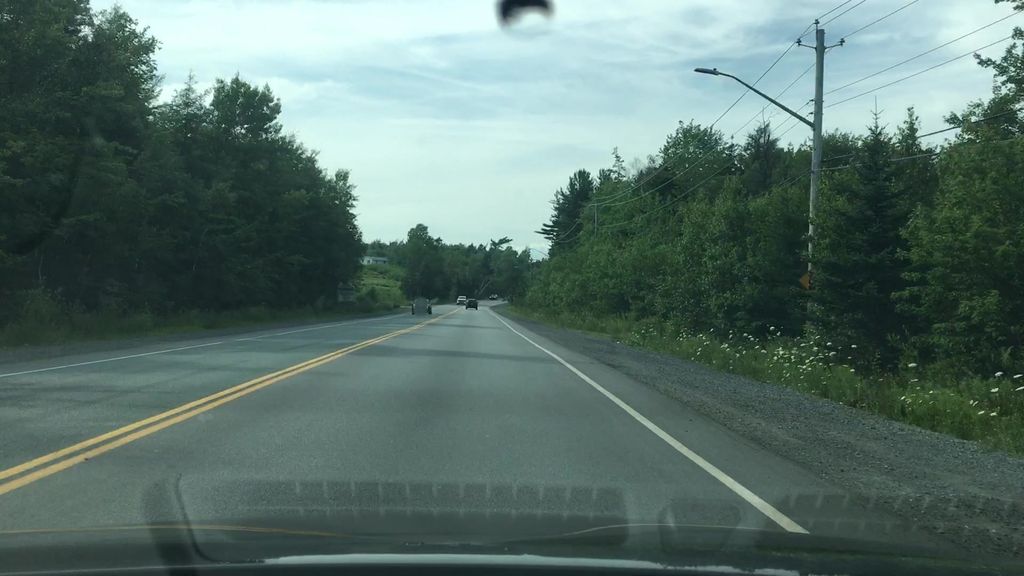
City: halifax